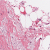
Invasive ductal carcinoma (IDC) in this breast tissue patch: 0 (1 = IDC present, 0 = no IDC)